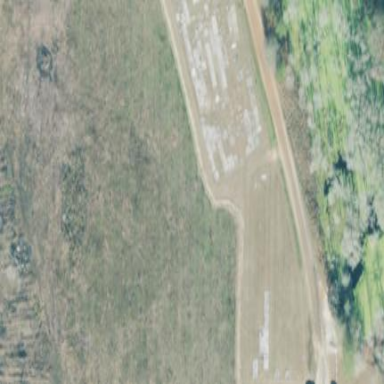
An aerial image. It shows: Cemetery.